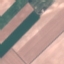
Label: AnnualCrop